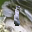
Label: 1